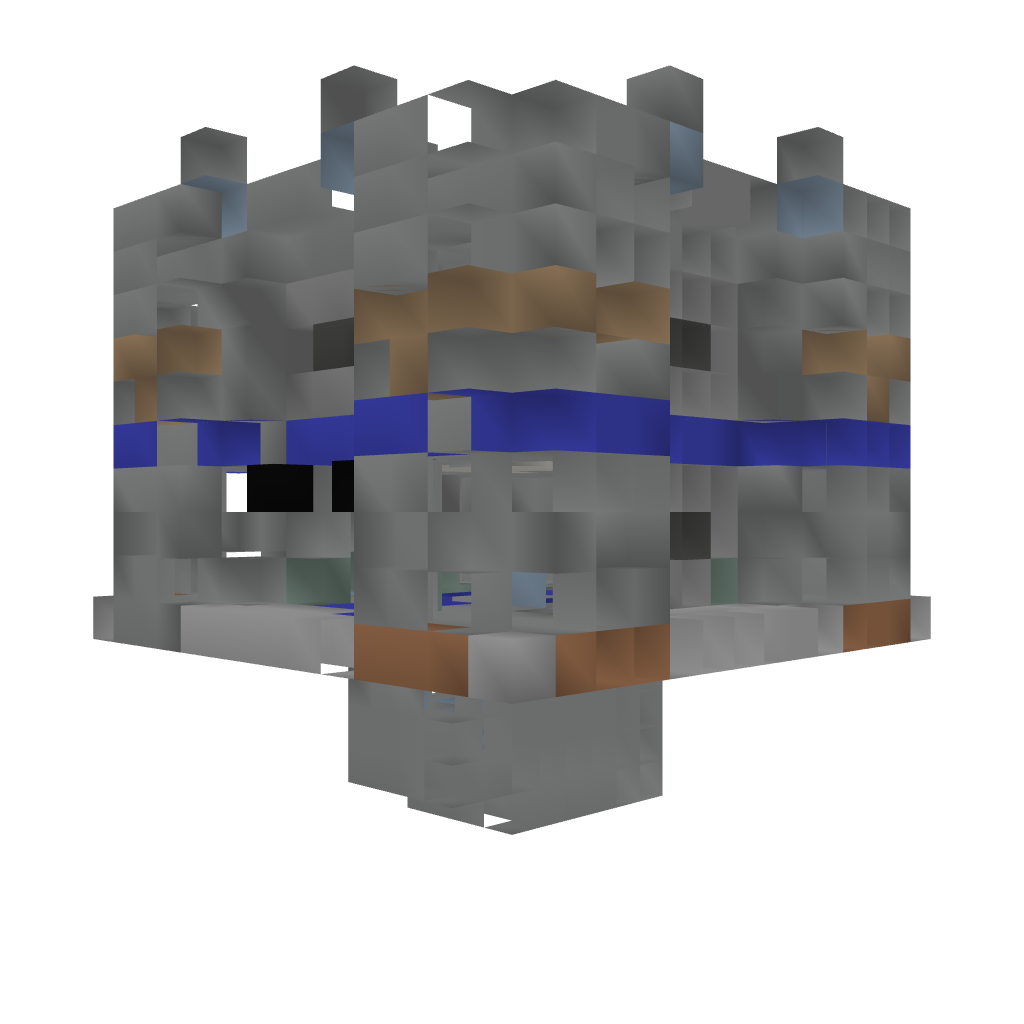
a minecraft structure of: PvP Tower [Blue]